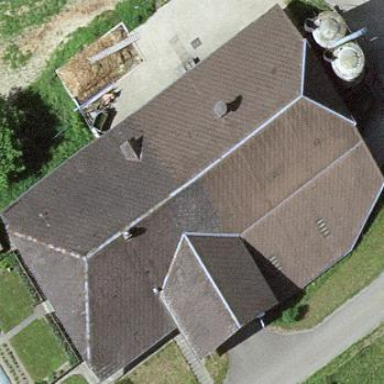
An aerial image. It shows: Farm building.